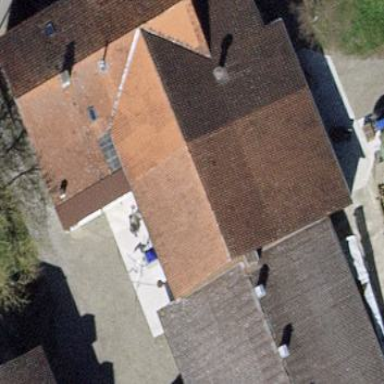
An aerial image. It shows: Detached building with gabled roof.